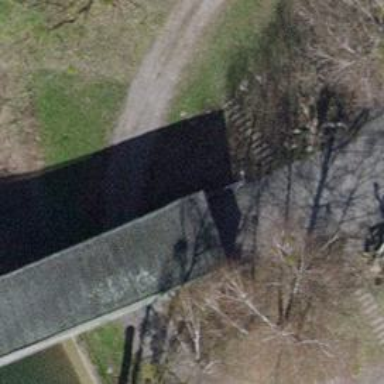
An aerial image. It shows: Covered bridge over service road.